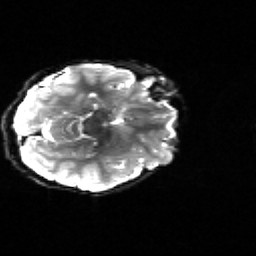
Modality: sbref
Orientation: axial
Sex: female
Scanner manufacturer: siemens
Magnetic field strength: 3 T
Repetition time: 5 s
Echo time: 0.071 s